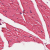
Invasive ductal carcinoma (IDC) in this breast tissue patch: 0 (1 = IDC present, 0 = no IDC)